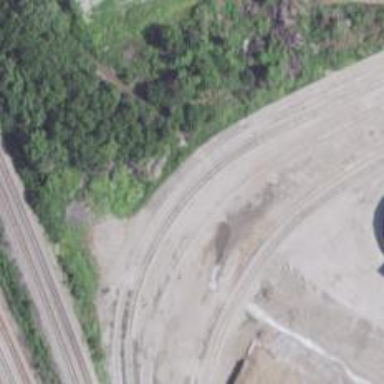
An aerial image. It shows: Railway spur service.